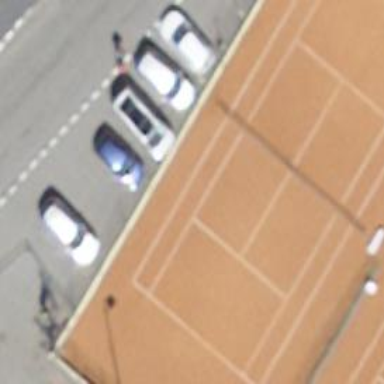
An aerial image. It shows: Tennis court in leisure pitch.